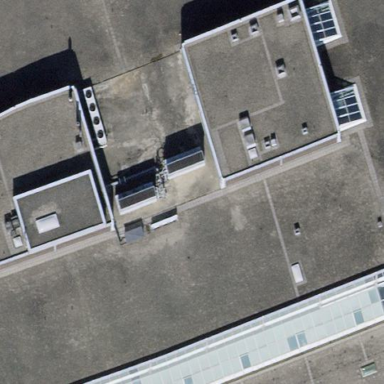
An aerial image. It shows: Flat-roofed office building.